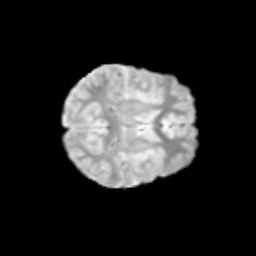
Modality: T2w
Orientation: axial
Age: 10
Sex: female
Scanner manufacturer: siemens
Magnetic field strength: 3 T
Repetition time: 3.8 s
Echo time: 0.07 s